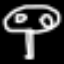
Label: mushroom